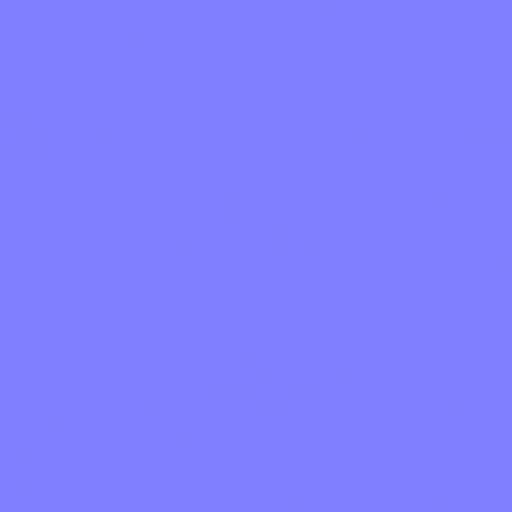
beige brown light marble smooth stone